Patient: sex M, age 29
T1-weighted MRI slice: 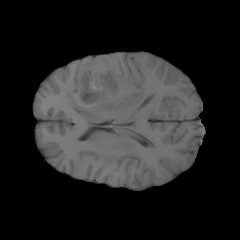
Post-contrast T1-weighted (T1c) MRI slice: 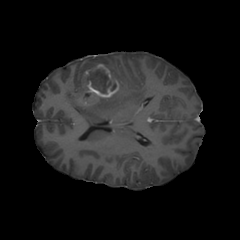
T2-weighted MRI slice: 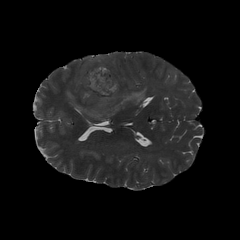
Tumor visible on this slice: yes
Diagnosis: Glioblastoma, IDH-wildtype
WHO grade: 4